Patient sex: M
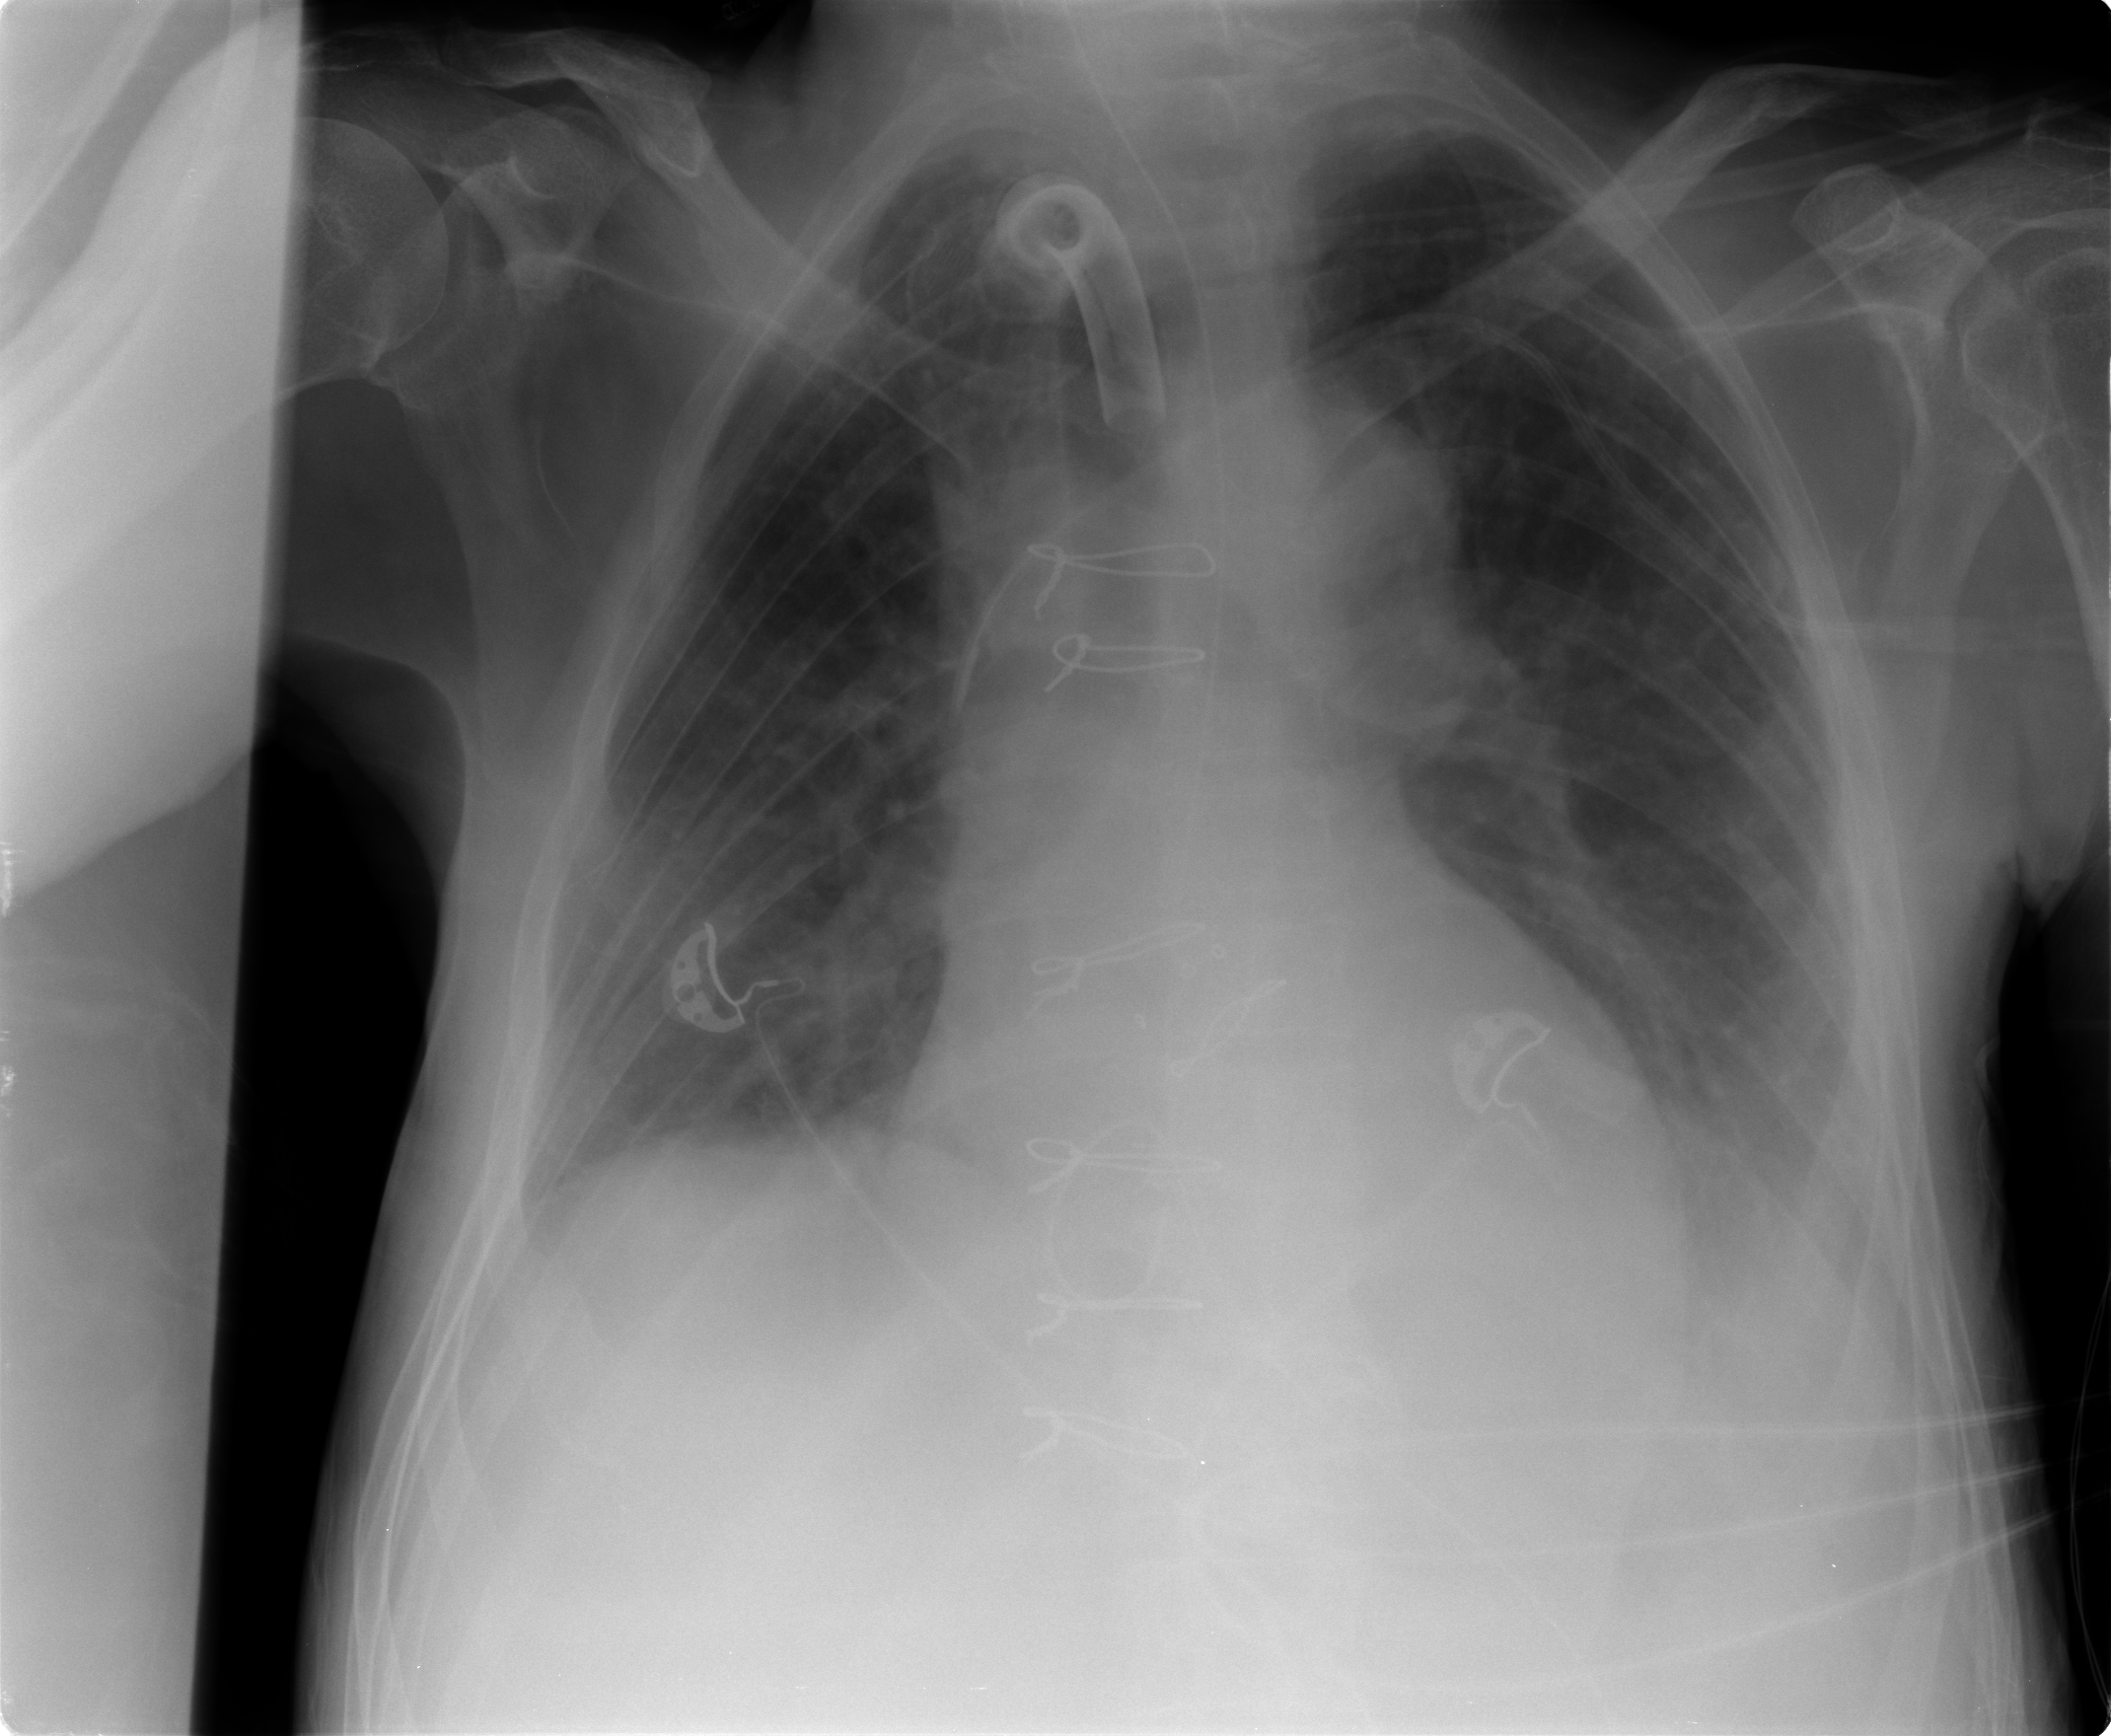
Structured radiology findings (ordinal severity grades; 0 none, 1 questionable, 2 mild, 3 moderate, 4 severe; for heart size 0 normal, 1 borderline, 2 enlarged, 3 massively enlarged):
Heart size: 0
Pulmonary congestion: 1
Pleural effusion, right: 2
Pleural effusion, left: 2
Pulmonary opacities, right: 1
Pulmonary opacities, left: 0
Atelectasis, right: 2
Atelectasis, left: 2